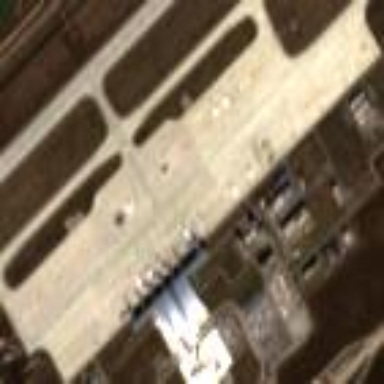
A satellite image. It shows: Concrete apron at the airport.